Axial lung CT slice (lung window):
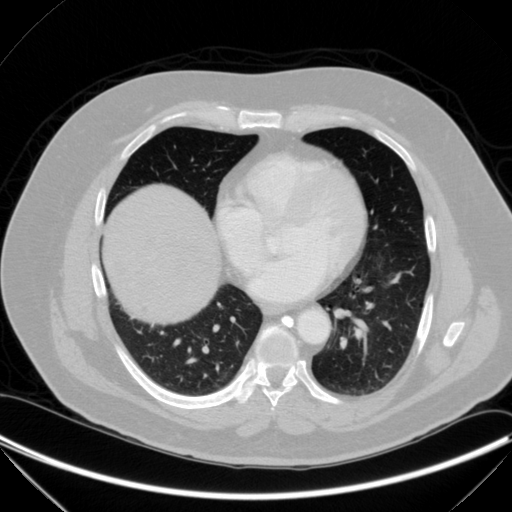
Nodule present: no